Interaction volume radius: 5 \u00c5
Interaction volume height: 45 \u00c5
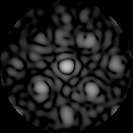
Disorder parameter: 0.3886